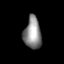
Tissue: lung
Cell type: Epithelial cells
Senescence score: 0.6302
Nuclear area (px): 540
Mean DAPI intensity: 139.087